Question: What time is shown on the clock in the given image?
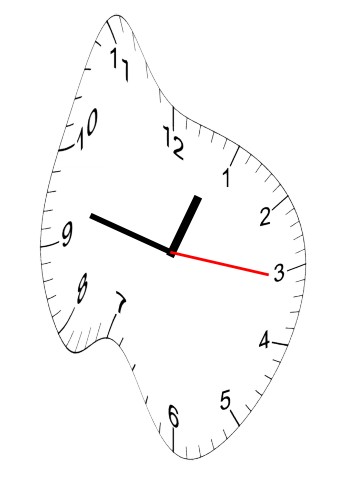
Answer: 12:47:16